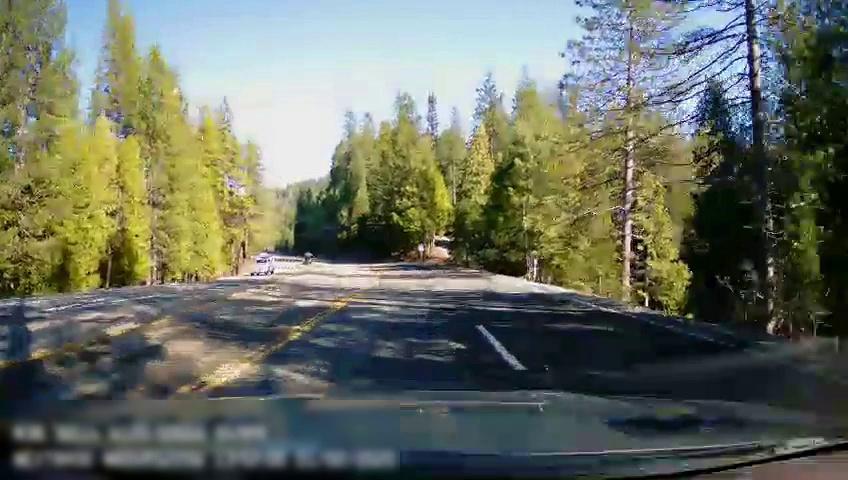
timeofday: Day
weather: Sunny
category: Drivable Space
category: Vehicles | SUV
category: Lanes | Current Lane
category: Lanes | Alternate Lane
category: Lanes | Current Lane
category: Lanes | Alternate Lane
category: Lanes | Opposite Lane
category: Lanes | Opposite Lane